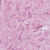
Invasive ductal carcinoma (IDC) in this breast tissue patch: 1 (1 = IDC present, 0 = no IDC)